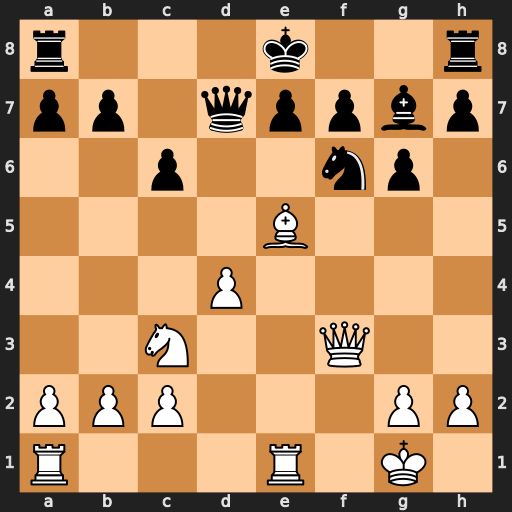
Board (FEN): r3k2r/pp1qppbp/2p2np1/4B3/3P4/2N2Q2/PPP3PP/R3R1K1
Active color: w
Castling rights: kq
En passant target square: -
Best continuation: Bxf6 Bxf6 Qxf6